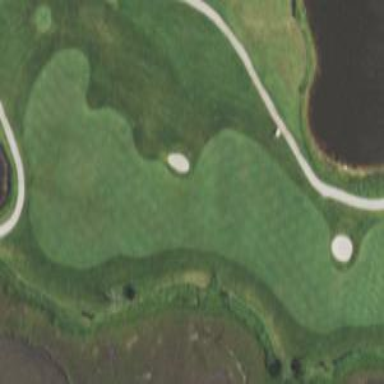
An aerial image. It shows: View of golf hole.